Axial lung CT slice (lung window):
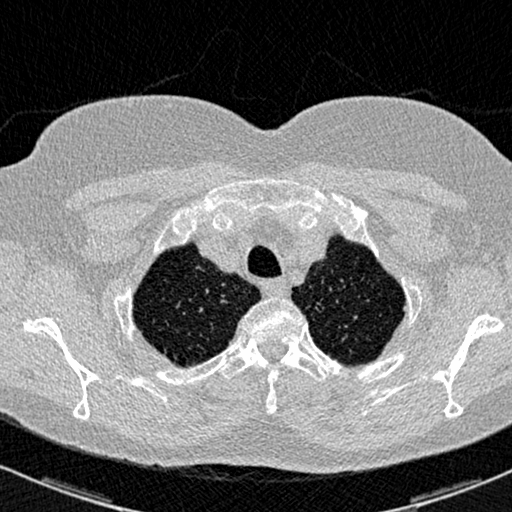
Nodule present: no